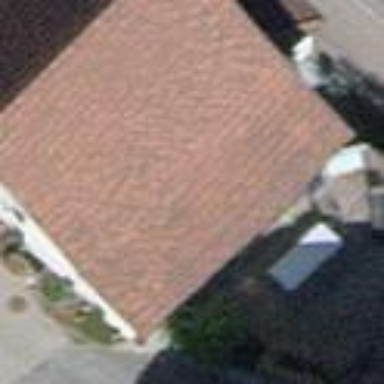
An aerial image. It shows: Building with tiled roof.